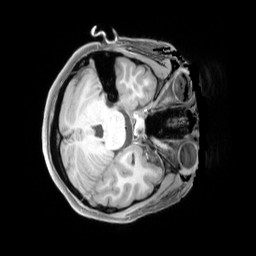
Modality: T1w
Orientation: axial